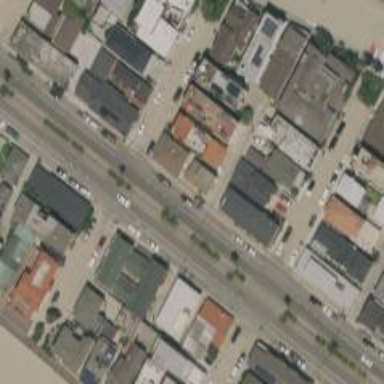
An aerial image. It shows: Alley classified as service road.